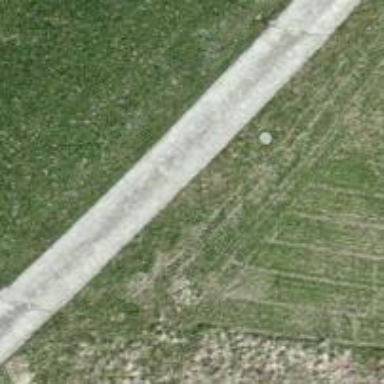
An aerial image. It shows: Concrete track with grade 1 standard.